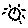
Label: sun